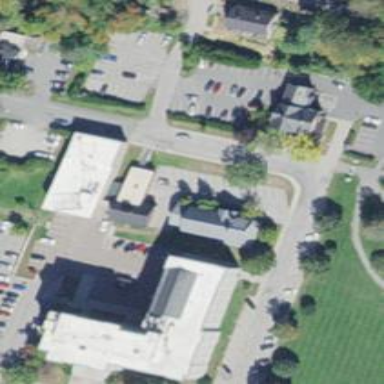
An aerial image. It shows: Government office.